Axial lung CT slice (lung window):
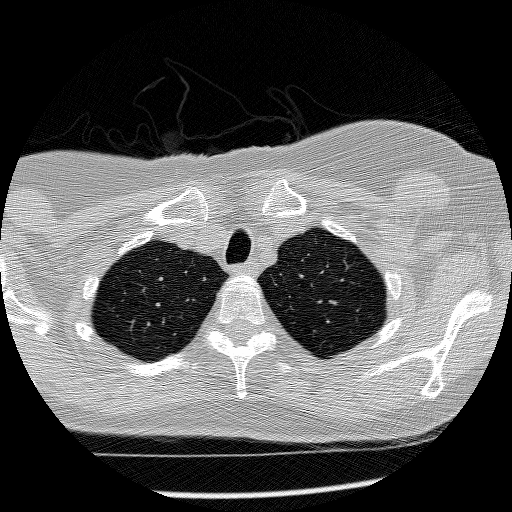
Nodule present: no